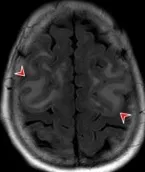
Neuroimaging. Brain CT in the postoperative course after the patient developed nausea, vomiting, and generalized weakness. FLAIR MRI images showing confluent cortical hyperintensities.
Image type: radiology (mri)